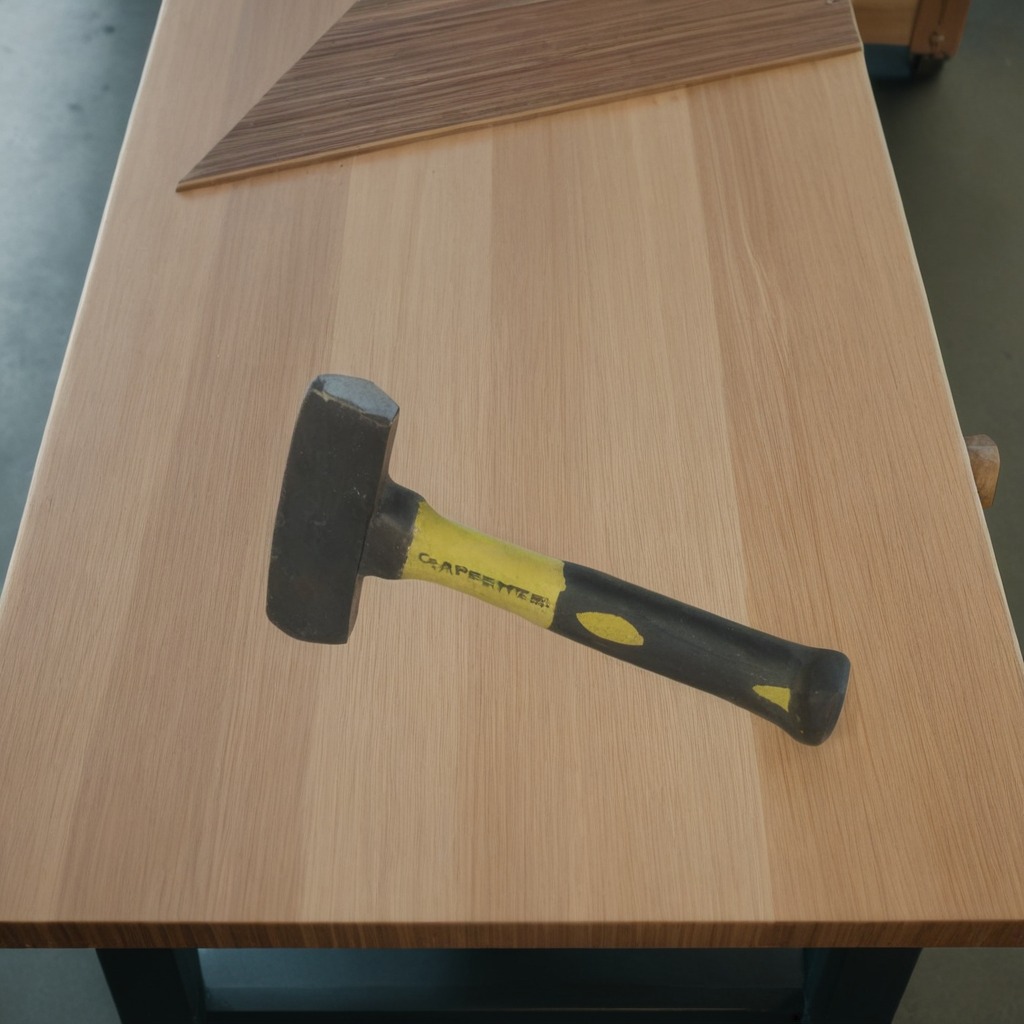
A hammer is lying on a workbench inside a coastal fishing gear workshop.